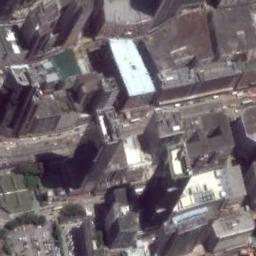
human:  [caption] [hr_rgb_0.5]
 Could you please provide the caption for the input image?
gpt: In a business district there are many buildings of different heights and heights and several roads with many cars and some trees .

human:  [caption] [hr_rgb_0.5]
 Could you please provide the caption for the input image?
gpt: The commercial area is consist of many tall buildings .

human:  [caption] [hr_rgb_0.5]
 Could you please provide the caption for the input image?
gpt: A commercial area has lots of buildings of different heights and some roads go through the commercial area .

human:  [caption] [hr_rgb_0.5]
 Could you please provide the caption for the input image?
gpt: There are many small houses .

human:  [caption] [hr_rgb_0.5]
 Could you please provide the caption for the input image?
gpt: There are some black buildings by the roadside on a commercial area .